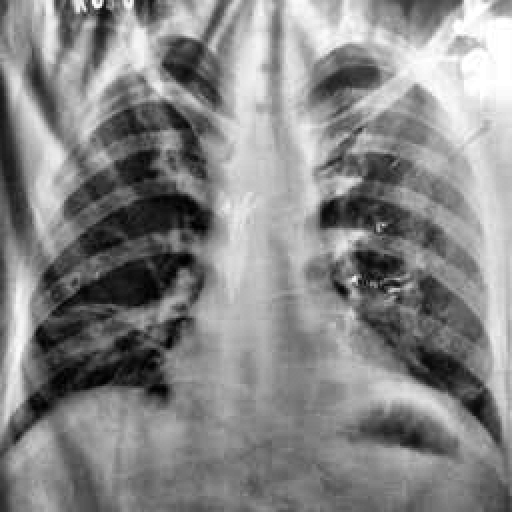
Finding: TUBERCULOSIS